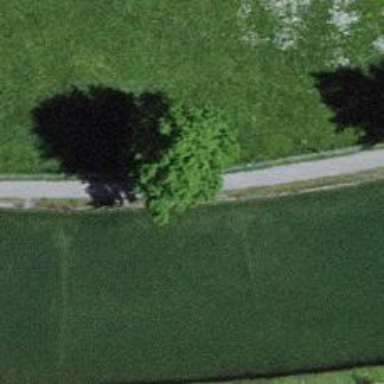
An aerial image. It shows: Track road with fine gravel surface.